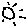
Label: sun